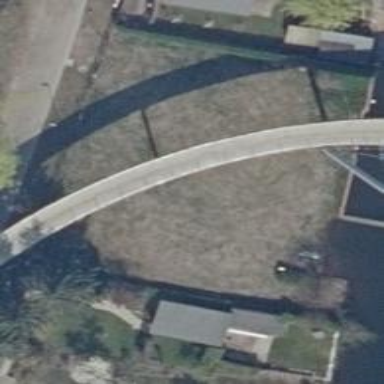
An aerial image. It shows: Concrete path on bridge.